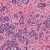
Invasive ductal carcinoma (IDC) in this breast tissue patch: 0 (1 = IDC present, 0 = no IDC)